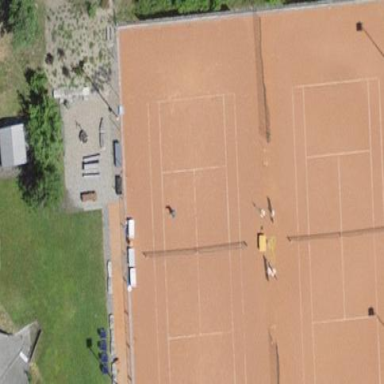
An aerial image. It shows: Tennis court on pitch designated for leisure land.